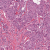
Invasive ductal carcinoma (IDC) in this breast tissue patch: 1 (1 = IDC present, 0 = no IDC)